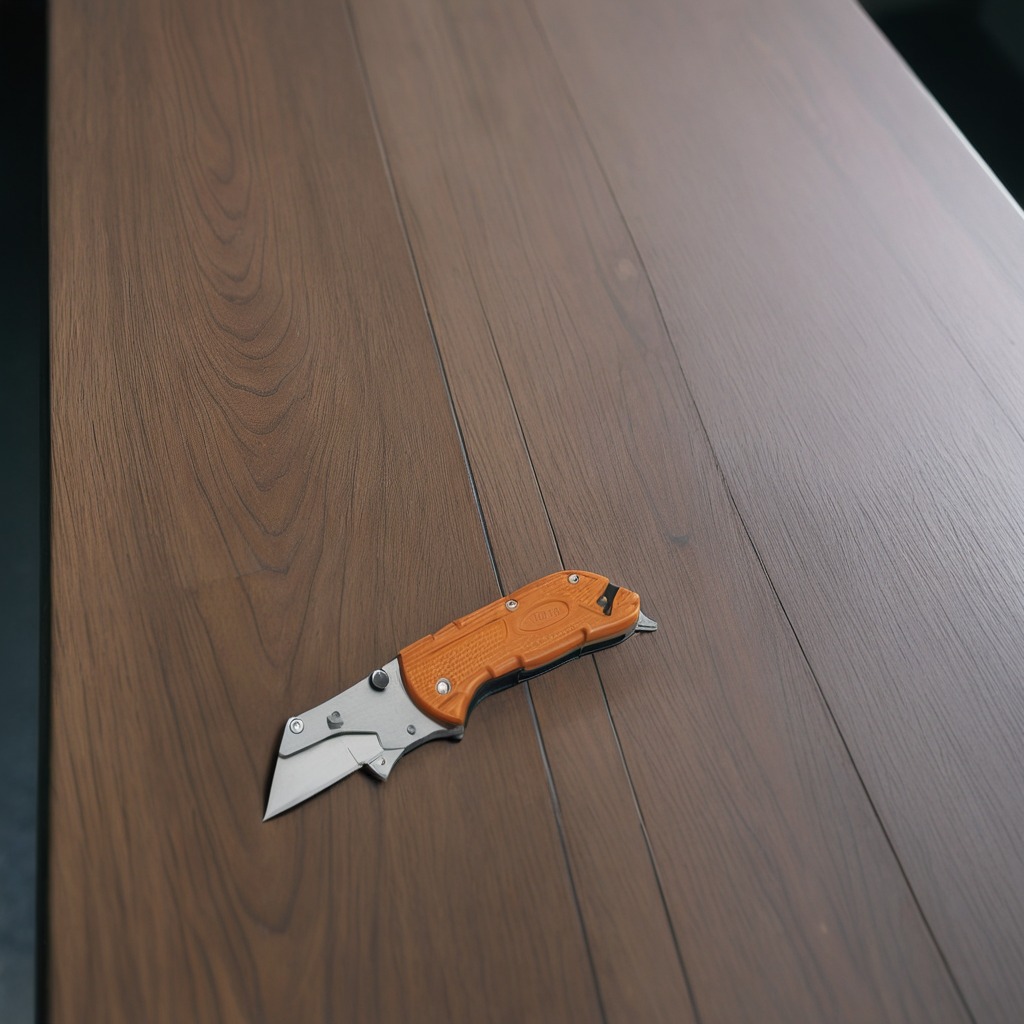
A utility knife is lying on a table with burn marks.